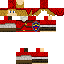
A male human skin with medium skin, wearing brown long hair dressed in a red hoodie and red pants, featuring a closed mouth.